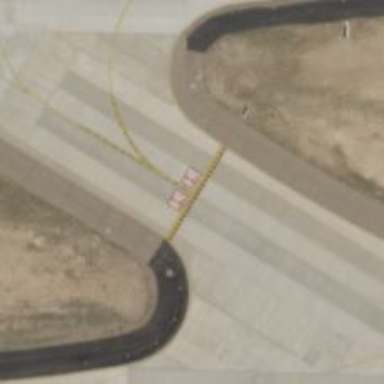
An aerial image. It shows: Image of taxiway at airport.